Question: Here's what I have deployed:

'testRedirect' is an empty website. All sub-applications are sub-folders that have been converted in application. All of them are ASP .Net MVC sites.
Here's what I want to setup:
- 'Http://localhost/' must show the content of 'SiteName1' without
displaying 'Http://localhost/SiteName1/' in the adress bar (it must
stay 'Http://localhost/')- 'Http://localhost/SiteName1/' must show the content of 'SiteName1'
without displaying 'Http://localhost/SiteName1/' in the adress bar
(it must stay 'Http://localhost/')- 'Http://localhost/SiteName2/' shows the content of 'SiteName2' and
displays 'Http://localhost/SiteName2/' in the adress bar (Same behavior for 'SiteName3' & 'SiteName4' and any other sites....)
In other words, I want my 'SiteName1' to act like a site
What I've tried so far, is something similar to the answer provided by @cheesemacfly <URL>:
'''
<rules>
<rule name="Redirect if SiteName1" stopProcessing="true">
<match url="^SiteName1/(.*)$" />
<action type="Redirect" url="{R:1}" />
</rule>
<rule name="Rewrite to sub folder">
<match url="^.*$" />
<action type="Rewrite" url="SiteName1/{R:0}" />
</rule>
</rules>
'''
It works great for Case1 & 2 but not the other ones.
I tried to add rules like this one, but it was not successful...
'''
<rule name="if_not_SiteName1" stopProcessing="true">
<match url="^SiteName1/(.*)$" negate="true" />
<action type="None" />
</rule>
'''
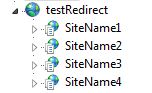
Answer: I think your best option would be to trigger the rewrite rule you already have only when the url start with one of your sub-applications.
It would be something like:
'''
<rules>
<rule name="Redirect if SiteName1" stopProcessing="true">
<match url="^SiteName1/(.*)$" />
<action type="Redirect" url="{R:1}" />
</rule>
<rule name="Rewrite to sub folder">
<match url="^(SiteName2|SiteName3|SiteName4)/" negate="true" />
<action type="Rewrite" url="SiteName1/{R:0}" />
</rule>
</rules>
'''
We keep the redirect when 'SiteName1/' is requested (we don't need to change this), but the rewrite rule is triggered only when the requested url doesn't start with 'SiteName2/' or 'SiteName3/' or 'SiteName4/' (that's what 'url="^(SiteName2|SiteName3|SiteName4)/"' means and we use 'negate="true"' to triggered the rule only when the pattern is matched).